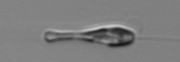
Label: Euglena